Question: I got a screen which has an 'EditText'. When I click to type in this edit, the whole layout gets fuzzy as it was compressed by the virtual keyboard. It didn't happen to any other screen. Here is an image of what's happening:

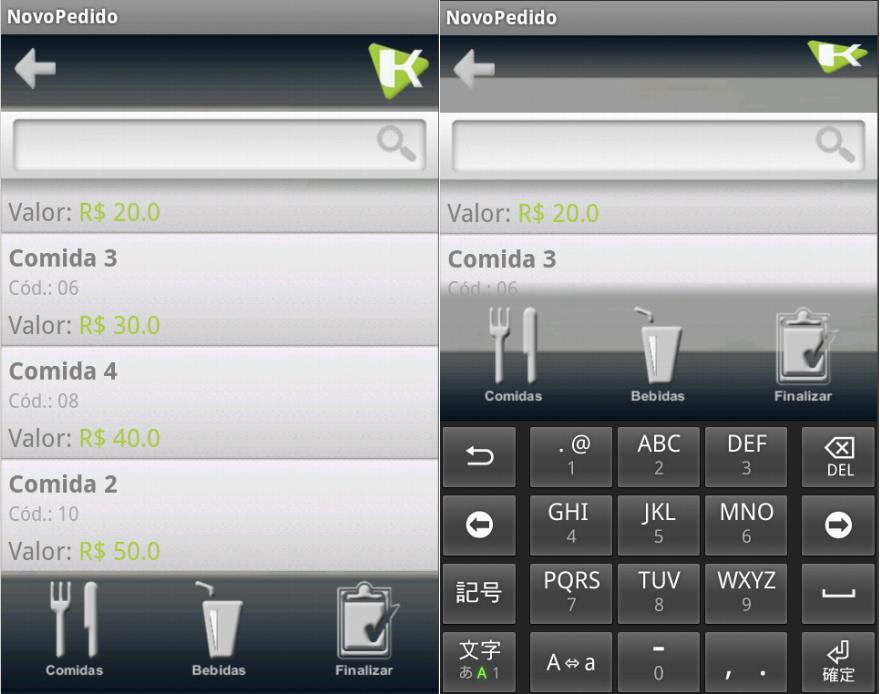
Answer: Check <URL> answer, you can just switch your activity windowSoftInputMode flag to "adjustPan".